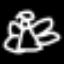
Label: angel